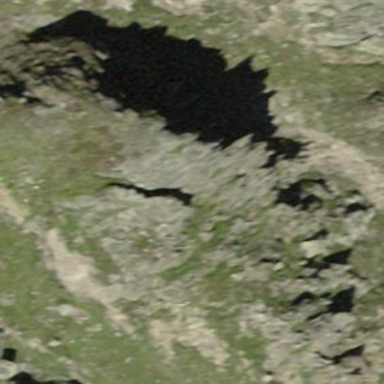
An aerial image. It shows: Landscape dominated by bare rock.